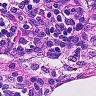
Metastatic tissue present: no